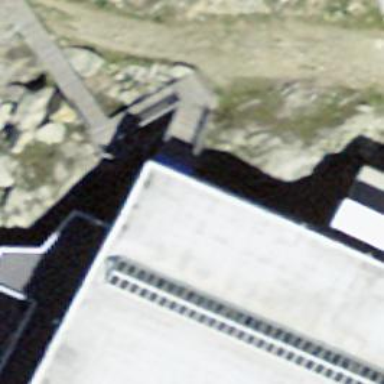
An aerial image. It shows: Museum.